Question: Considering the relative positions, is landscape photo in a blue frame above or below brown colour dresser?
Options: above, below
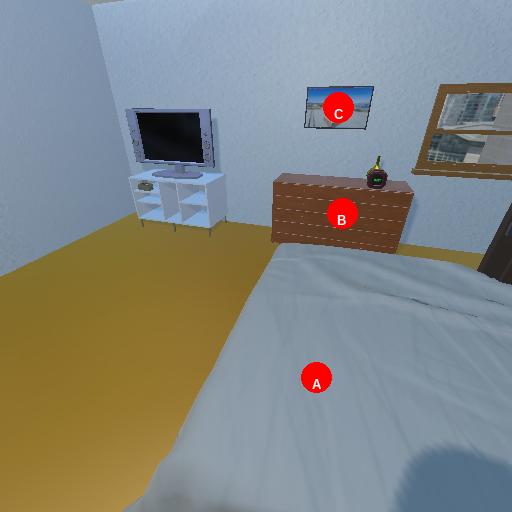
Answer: above